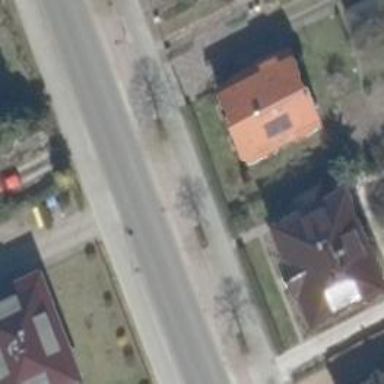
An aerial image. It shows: Deciduous broadleaved tree on the street.